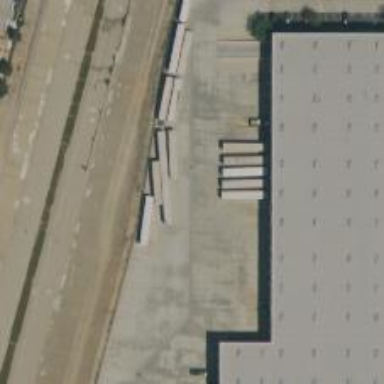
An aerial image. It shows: Warehouse building.